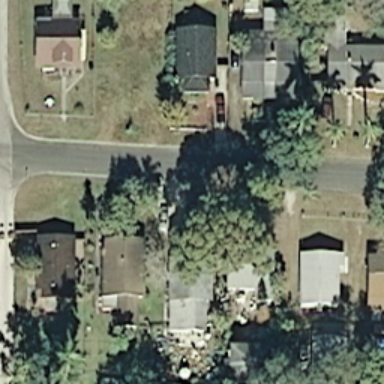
It is a medium residential area with houses surrounded by lawn and plants .